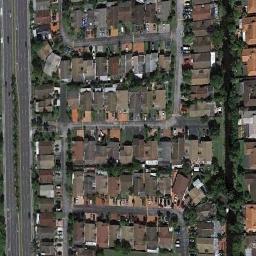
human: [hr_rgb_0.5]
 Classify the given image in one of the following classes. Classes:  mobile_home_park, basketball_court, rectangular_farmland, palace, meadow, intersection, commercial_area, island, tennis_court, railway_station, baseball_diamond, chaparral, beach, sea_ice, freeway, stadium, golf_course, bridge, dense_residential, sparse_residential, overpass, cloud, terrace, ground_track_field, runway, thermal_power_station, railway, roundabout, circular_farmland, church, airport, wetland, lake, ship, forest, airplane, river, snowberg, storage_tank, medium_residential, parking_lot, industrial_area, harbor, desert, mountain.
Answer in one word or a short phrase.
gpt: dense_residential